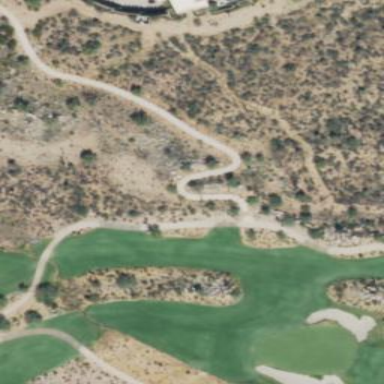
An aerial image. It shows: Scenic golf fairway.